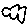
Label: cloud